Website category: game
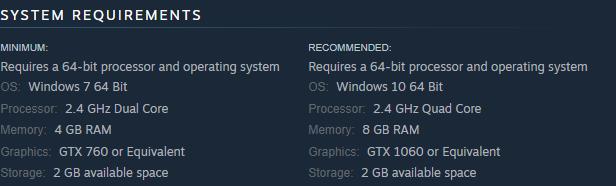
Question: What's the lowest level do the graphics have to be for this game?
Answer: GTX 760 or Equivalent

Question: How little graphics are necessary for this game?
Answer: GTX 760 or Equivalent

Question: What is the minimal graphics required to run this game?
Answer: GTX 760 or Equivalent

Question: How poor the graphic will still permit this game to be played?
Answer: GTX 760 or Equivalent

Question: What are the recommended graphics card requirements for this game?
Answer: GTX 1060 or Equivalent

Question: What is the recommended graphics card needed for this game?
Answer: GTX 1060 or Equivalent

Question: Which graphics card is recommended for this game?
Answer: GTX 1060 or Equivalent

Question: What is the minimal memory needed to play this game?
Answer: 4 GB RAM

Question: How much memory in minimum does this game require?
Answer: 4 GB RAM

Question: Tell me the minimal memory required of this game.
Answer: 4 GB RAM

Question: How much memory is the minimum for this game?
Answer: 4 GB RAM

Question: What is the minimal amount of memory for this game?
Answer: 4 GB RAM

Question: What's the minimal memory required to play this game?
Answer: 4 GB RAM

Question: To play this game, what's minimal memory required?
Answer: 4 GB RAM

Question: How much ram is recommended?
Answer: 8 GB RAM

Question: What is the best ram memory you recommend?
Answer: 8 GB RAM

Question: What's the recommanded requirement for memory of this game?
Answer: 8 GB RAM

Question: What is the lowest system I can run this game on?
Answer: Windows 7 64 Bit

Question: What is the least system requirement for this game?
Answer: Windows 7 64 Bit

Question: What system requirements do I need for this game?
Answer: Windows 7 64 Bit

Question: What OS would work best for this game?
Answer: Windows 10 64 Bit

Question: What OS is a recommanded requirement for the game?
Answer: Windows 10 64 Bit

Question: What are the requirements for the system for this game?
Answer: Windows 10 64 Bit

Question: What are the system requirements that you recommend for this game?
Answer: Windows 10 64 Bit

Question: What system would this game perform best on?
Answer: Windows 10 64 Bit

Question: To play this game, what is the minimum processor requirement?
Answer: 2.4 GHz Dual Core

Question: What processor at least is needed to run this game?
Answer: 2.4 GHz Dual Core

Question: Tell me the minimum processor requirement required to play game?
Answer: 2.4 GHz Dual Core

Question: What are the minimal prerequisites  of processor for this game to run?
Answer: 2.4 GHz Dual Core

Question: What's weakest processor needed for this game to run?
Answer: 2.4 GHz Dual Core

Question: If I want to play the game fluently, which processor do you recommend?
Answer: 2.4 GHz Quad Core

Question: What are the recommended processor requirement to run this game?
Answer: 2.4 GHz Quad Core

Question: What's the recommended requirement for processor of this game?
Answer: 2.4 GHz Quad Core

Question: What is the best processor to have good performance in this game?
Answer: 2.4 GHz Quad Core

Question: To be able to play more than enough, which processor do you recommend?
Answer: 2.4 GHz Quad Core